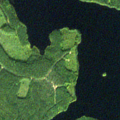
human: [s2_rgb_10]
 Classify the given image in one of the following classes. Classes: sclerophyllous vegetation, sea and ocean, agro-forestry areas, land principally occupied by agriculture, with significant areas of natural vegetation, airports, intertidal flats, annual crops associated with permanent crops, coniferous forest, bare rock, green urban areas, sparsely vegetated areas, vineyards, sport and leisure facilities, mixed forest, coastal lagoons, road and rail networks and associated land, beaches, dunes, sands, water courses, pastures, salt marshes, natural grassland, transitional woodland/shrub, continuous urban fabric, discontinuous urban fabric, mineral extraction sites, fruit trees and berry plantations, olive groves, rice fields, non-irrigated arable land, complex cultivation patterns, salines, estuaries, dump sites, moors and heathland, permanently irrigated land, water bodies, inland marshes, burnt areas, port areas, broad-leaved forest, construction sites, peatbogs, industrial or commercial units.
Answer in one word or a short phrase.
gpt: coniferous forest, mixed forest, water bodies